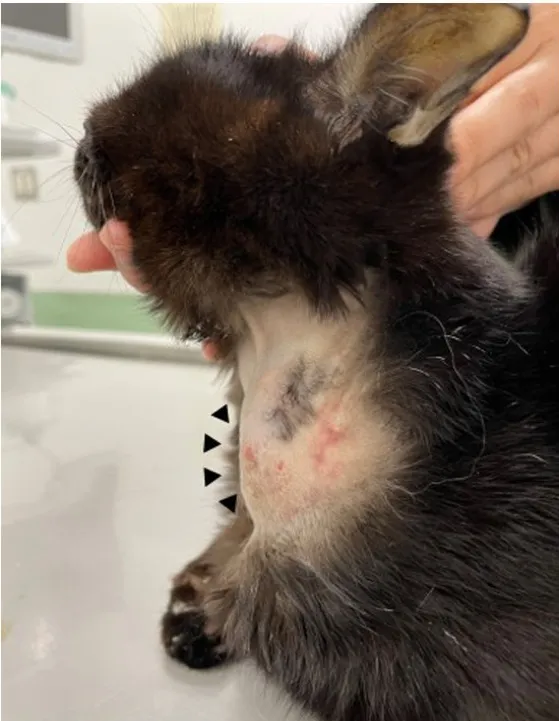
Gross appearance of a subcutaneous abscess (arrowheads) on the left neck.
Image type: medical_photograph (skin_photograph)